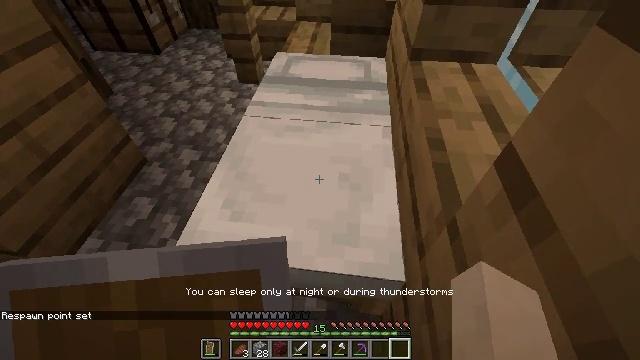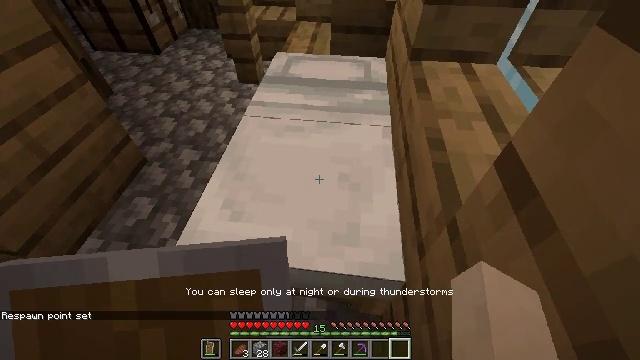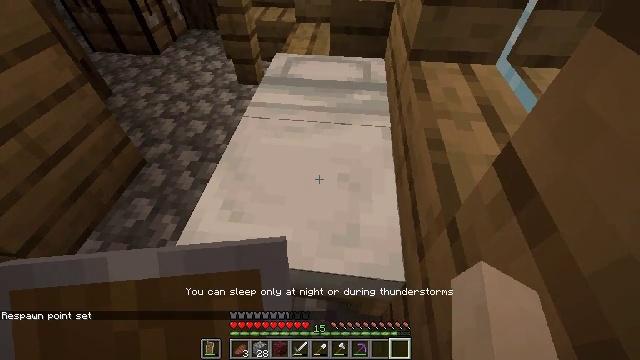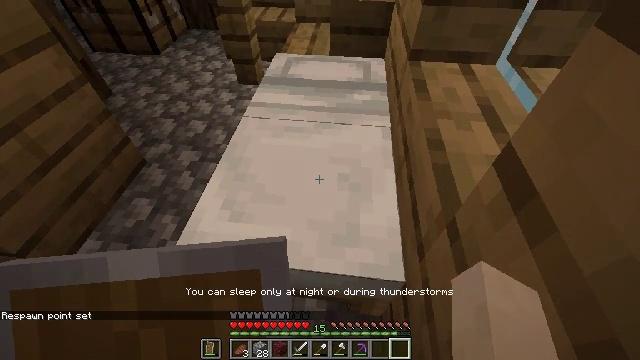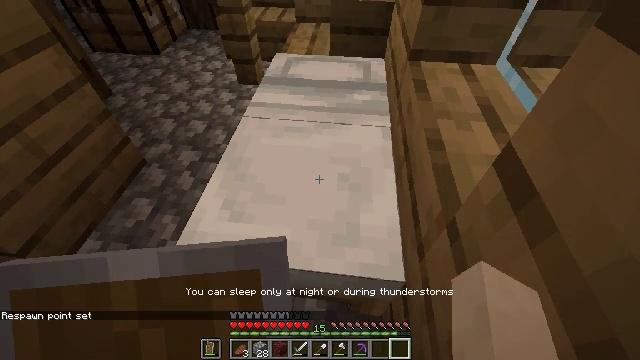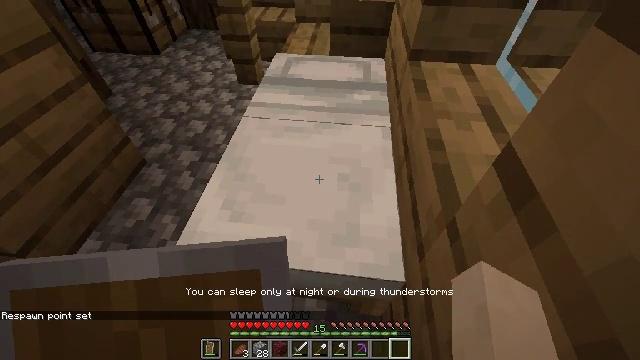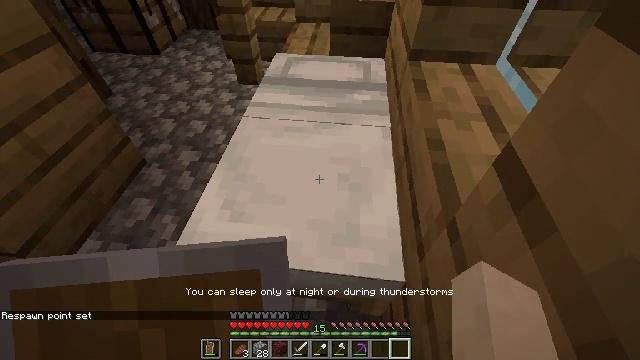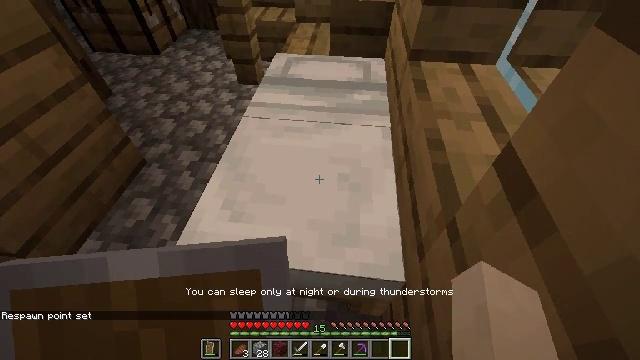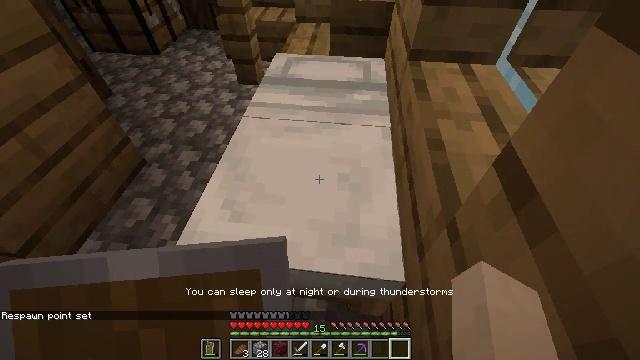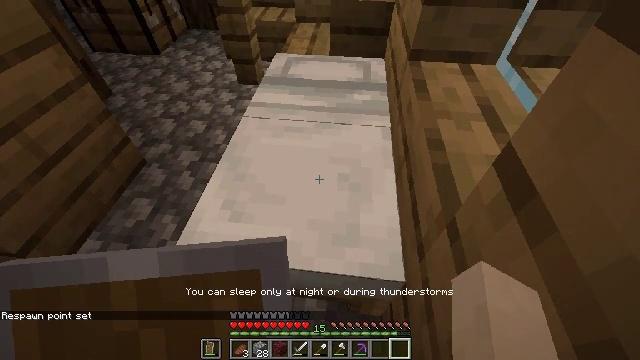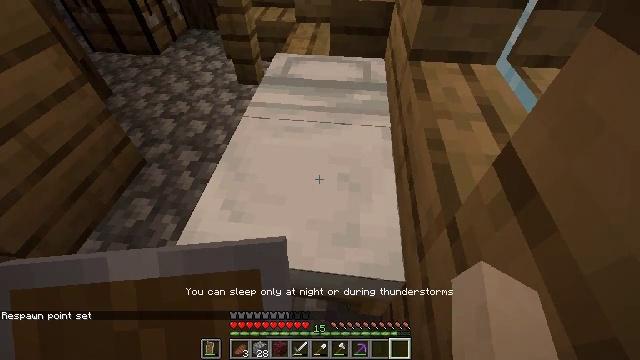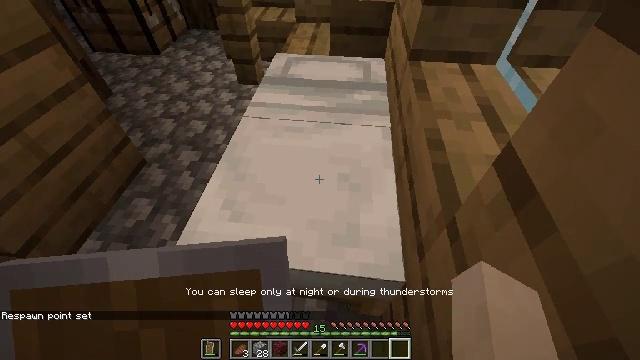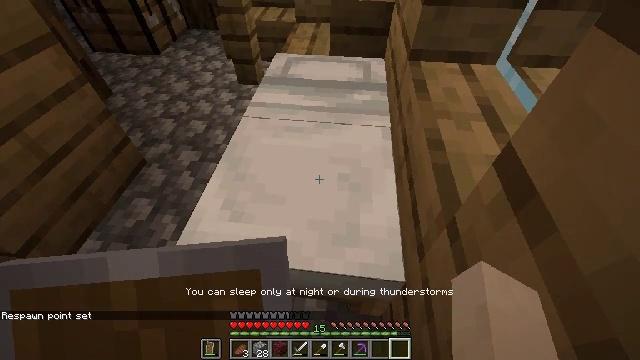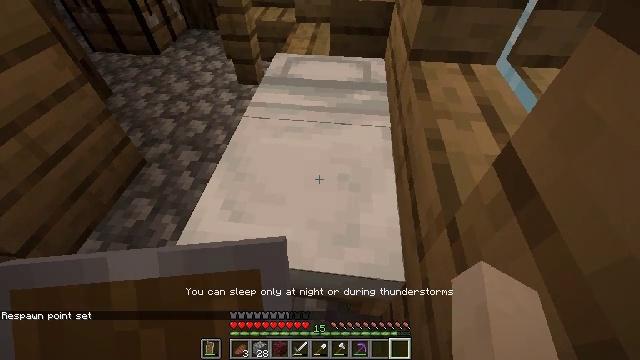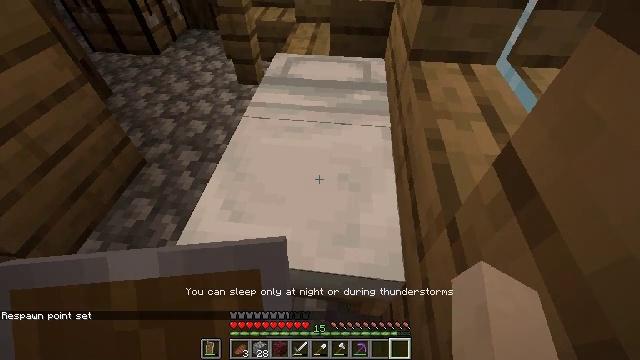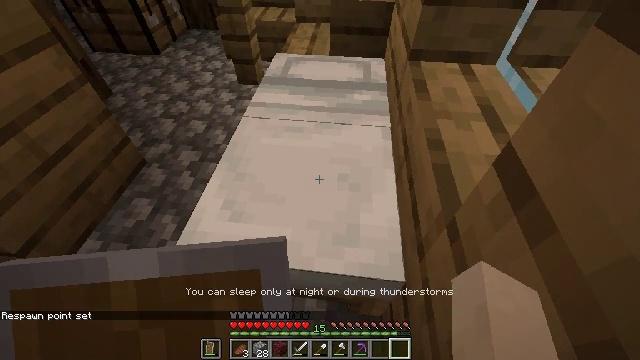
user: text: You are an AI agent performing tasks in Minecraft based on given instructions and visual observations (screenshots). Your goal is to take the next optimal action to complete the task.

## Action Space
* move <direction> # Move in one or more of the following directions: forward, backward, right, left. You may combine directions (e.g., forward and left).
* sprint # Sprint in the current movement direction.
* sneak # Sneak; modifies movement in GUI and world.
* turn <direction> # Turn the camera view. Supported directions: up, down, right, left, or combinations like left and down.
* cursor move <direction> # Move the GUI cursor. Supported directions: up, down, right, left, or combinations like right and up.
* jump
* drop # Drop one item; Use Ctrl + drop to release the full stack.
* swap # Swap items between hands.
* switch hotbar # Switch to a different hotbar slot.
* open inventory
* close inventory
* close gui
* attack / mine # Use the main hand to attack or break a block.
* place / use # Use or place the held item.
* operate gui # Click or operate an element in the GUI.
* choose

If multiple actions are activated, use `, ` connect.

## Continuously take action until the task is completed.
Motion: motion action
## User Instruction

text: Collect wheat crops.
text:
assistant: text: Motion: no_op
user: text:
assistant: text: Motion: no_op
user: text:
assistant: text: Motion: no_op
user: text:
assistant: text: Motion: no_op
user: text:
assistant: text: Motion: no_op
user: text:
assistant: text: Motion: no_op
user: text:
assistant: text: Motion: no_op
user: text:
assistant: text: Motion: no_op
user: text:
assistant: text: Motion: no_op
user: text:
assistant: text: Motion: no_op
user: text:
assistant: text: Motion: no_op
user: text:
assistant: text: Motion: no_op
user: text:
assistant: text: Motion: no_op
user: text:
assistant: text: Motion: no_op
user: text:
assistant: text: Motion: no_op
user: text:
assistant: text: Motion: no_op
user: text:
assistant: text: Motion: no_op
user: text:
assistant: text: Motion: no_op
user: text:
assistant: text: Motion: no_op
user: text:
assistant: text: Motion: no_op
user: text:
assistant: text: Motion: no_op
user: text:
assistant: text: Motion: no_op
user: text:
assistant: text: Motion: no_op
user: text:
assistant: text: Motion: no_op
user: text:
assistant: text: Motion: no_op
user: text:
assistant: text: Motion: no_op
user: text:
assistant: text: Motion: turn left and down
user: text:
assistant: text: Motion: no_op
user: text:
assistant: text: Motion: no_op
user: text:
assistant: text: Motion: no_op